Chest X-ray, PA view. Patient: 59 years old, sex M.
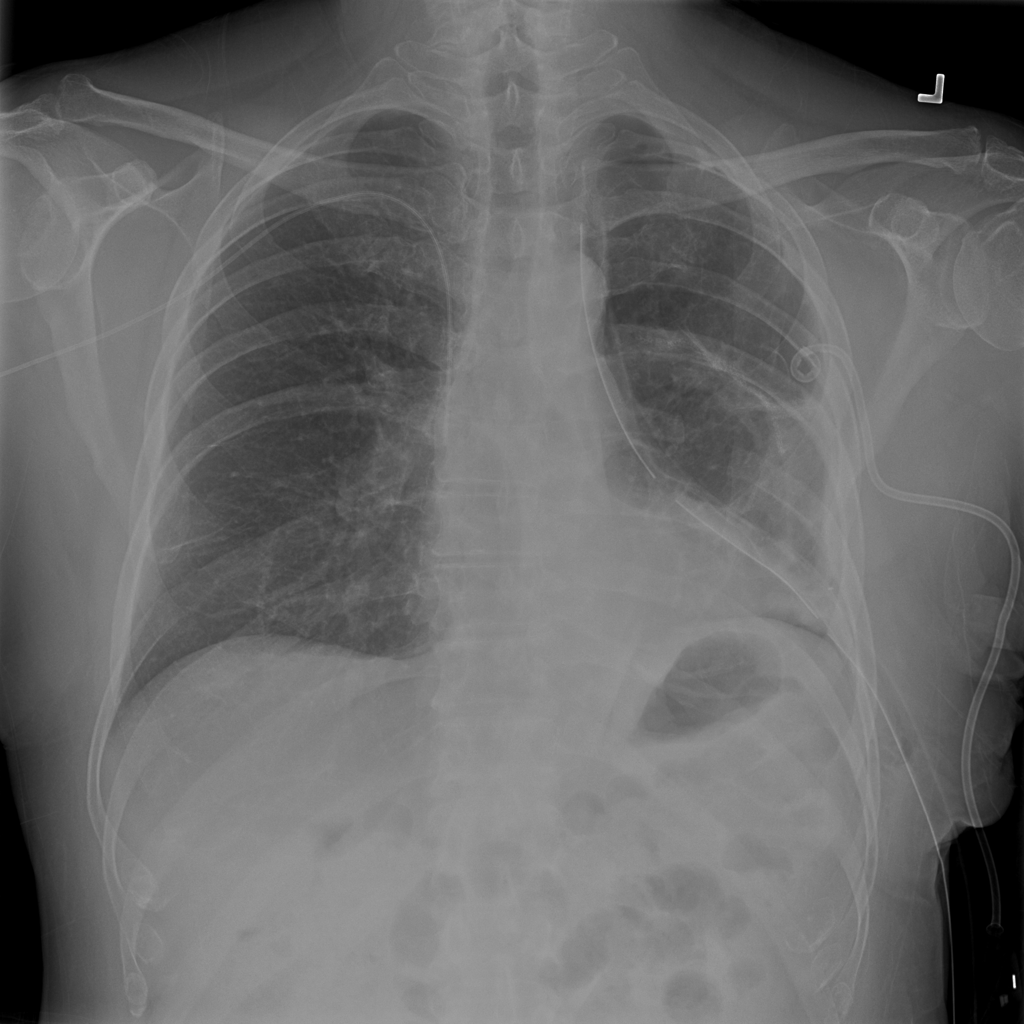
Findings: Pneumothorax